Question: I know there are a bunch of answers to this kind of issue here, but they all seemed to have some unique circumstances. In my case however, it should be a very straightforward thing because I'm not doing anything weird with the dates, yet I can't get date sorting to work.
Here's the data I get from JSON (partially redacted, as this is a company project).
'''
{"rows": [
{"cell": [ "140935", ..., "19/06/2013 3:17:02 PM", ... ]},
{"cell": [ "140894", ..., "19/06/2013 10:01:57 AM", ... ]},
{"cell": [ "140803", ..., "18/06/2013 11:50:01 AM", ... ]},
{"cell": [ "140008", ..., "10/06/2013 12:44:44 PM", ... ]},
{"cell": [ "138280", ..., "28/05/2013 11:57:19 AM", ... ]},
{"cell": [ "118286", ..., "15/11/2012 7:13:19 PM", ... ]}
]}
'''
So as you can see, when I get it from the server it's already sorted. Trouble is, when I use sort in the table it gets screwed up and the 28/5/2013 date gets put in "later" than the June dates. Here's the screenshto.

And here is the jqGrid code I use to generate this (I partially redacted it for brevity, but I don't think I removed anything that would affect this issue).
I set up the column names and column model as variables first to keep things neat.
'''
cnames = ['ID', _company, _location, ... _createdon..],
cmodel = [
{ name:'ticketId', index:'ticketId', key:true, width:60, align:'center',
sorttype:'int', fixed:true, resizable:false, editrules:{ edithidden:true }
},
{ name:'company', index:'company', width:117, editrules:{edithidden:true} },
{ name:'location', index:'location', width:94, editrules:{edithidden:true} },
...
{ name:'CreatedOn', index:'CreatedOn', width:85, sorttype:'date',
datefmt:'m/d/Y h:i:s A', fixed:true, editrules:{edithidden:true, date:true} },
...
]
'''
So the date format 'm/d/Y h:i:s A' matches the date data I get from server '15/11/2012 7:13:19 PM'.
I then load jqGrid like this
'''
ticketsTable = tableWrap.jqGrid({
url: urlTicketHandler + '?method=GetTickets&' + filtersData,
mtype: 'GET',
datatype: 'json',
colNames: cnames,
colModel: cmodel,
height: 'auto',
rowNum: 1000,
autowidth: true,
sortname: 'priority',
sortorder: 'desc',
pgbuttons: false,
pginput: false,
pgtext: '',
viewrecords: true,
altRows: true,
loadonce: true,
scrollOffset: 0,
hidegrid: false,
caption: _tickets,
toppager: true,
pager: '#ticketsList_footer',
prmNames: {page:null, rows:null, search:null},
viewsortcols: [true,'vertical',true],
recordtext: _showingxt + ' {2} ' + _tickets,
gridview: true,
ignoreCase: true,
multiselect: hasFullAccess,
loadComplete: function(d) {
if (firstLoad) {
firstLoad = false;
if (isColState && myColumnsState.permutation.length) {
$(this).jqGrid("remapColumns", myColumnsState.permutation, true);
}
}
saveColumnState.call($(this), this.p.remapColumns);
}
});
'''
The only thing here that I think might cause any issues is the column saving part (I didn't include the whole function here but I'm not sure it's actually relevant and I took it from jqGrid's own site).
I omitted some formatting I do on other columns but I don't touch the date column. I also omitted some functions to add custom buttons to the table, but again, I don't think it matters.
Anything I'm missing here?
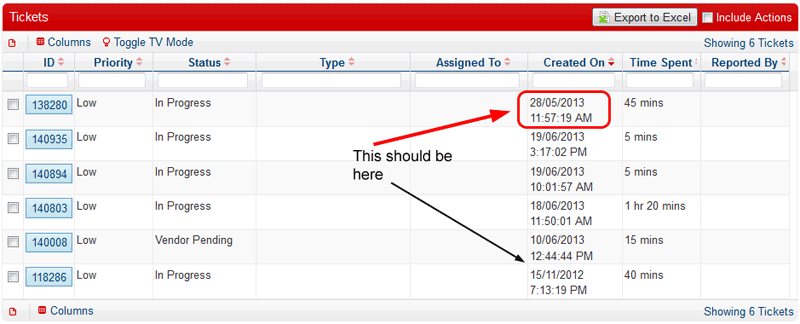
Answer: I lost count of the number of times I've gone over this trying to figure out what the heck was going on. Naturally, abiding by Murphy's Law it wasn't until I posted it on Stackoverflow that I finally saw my really simple, really embarrassing mistake in writing the date format. Of course now it's out there, in public, on the interwebs, to forever display my shame for all to see. There's nothing left to say